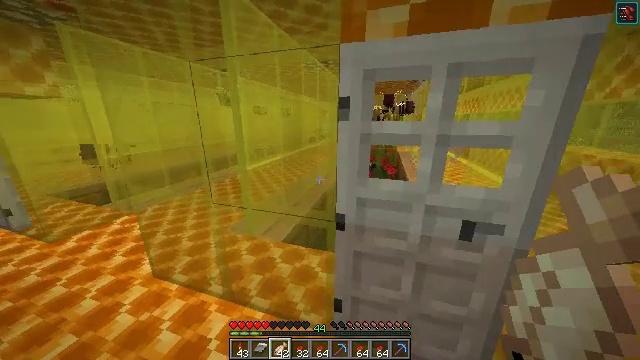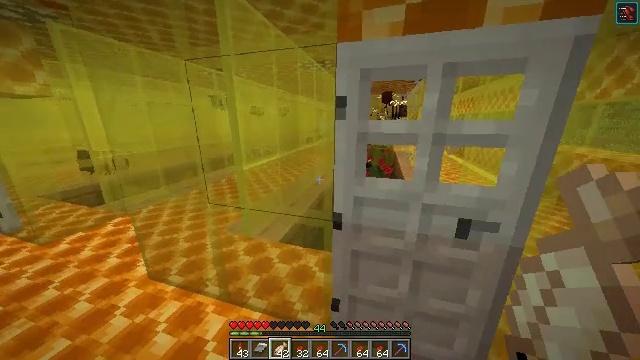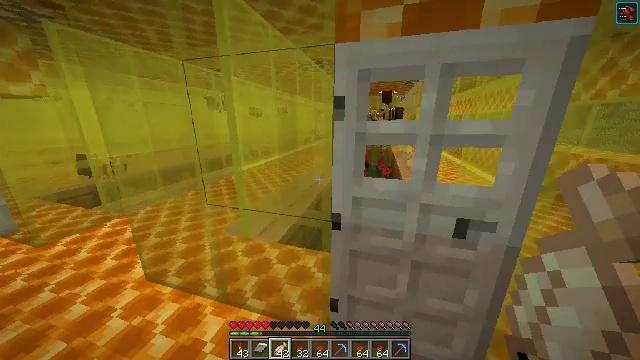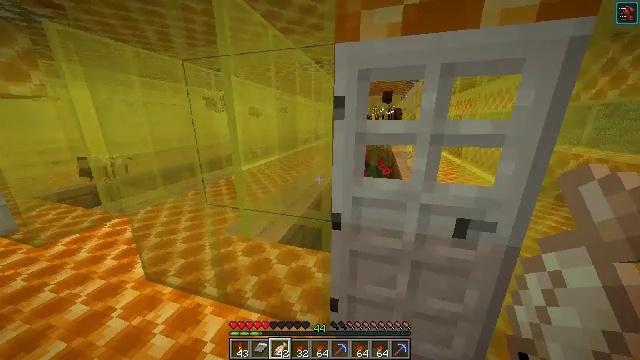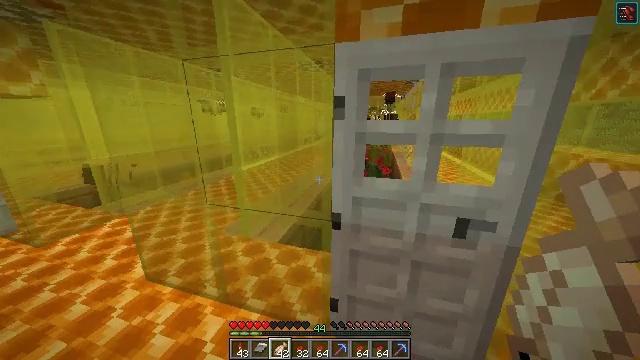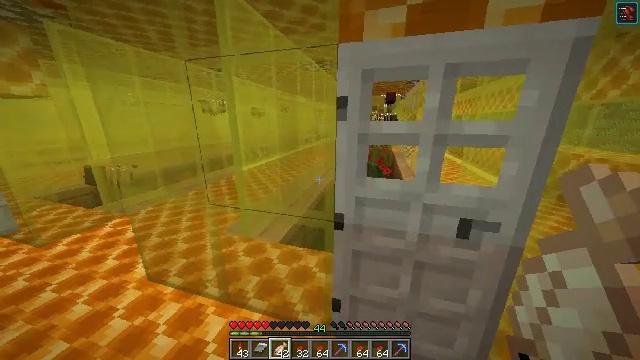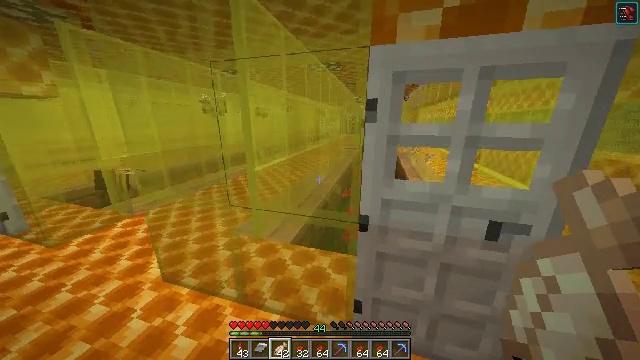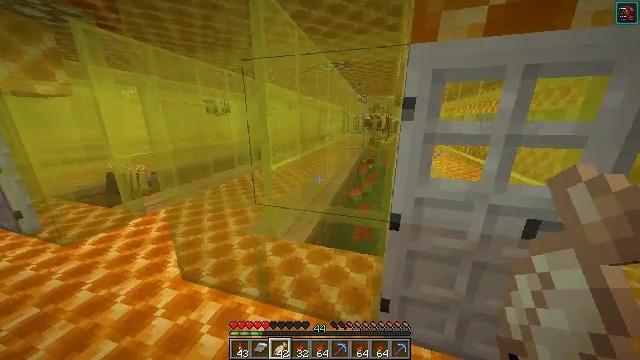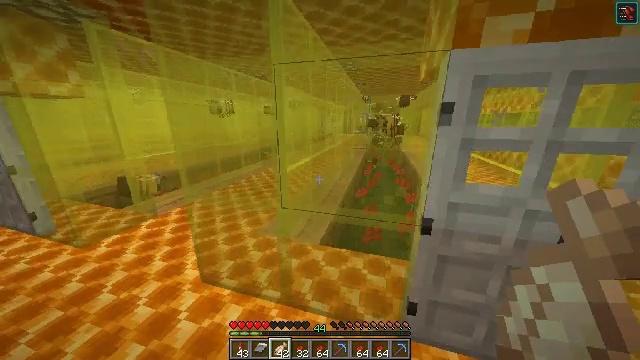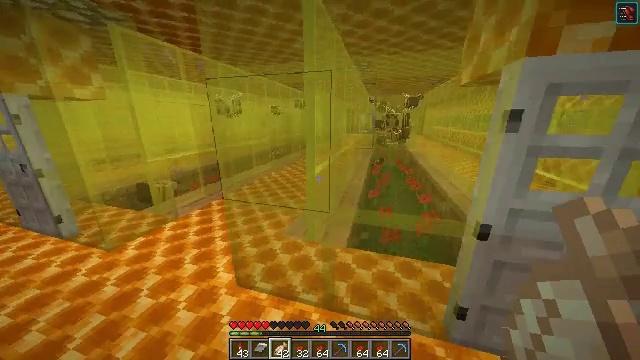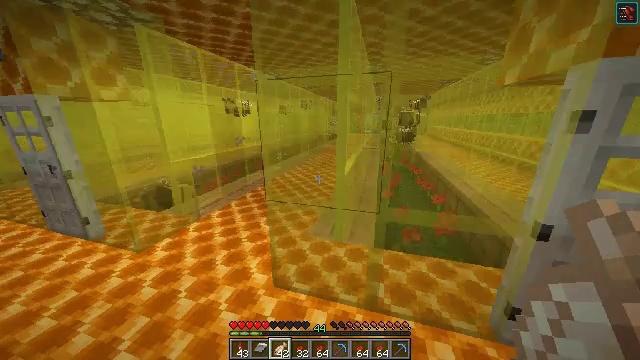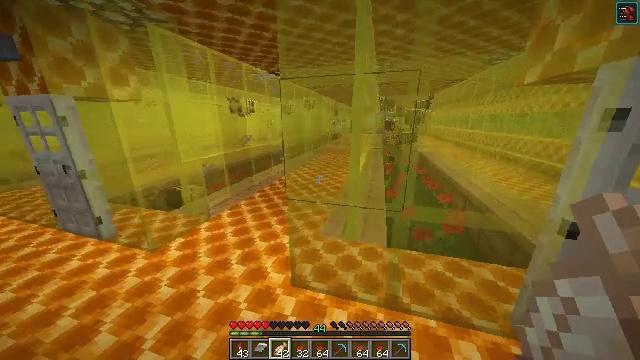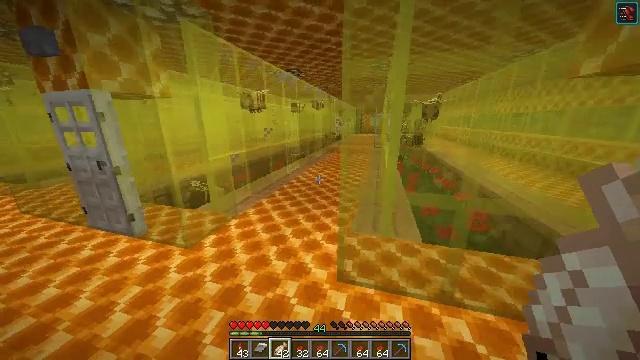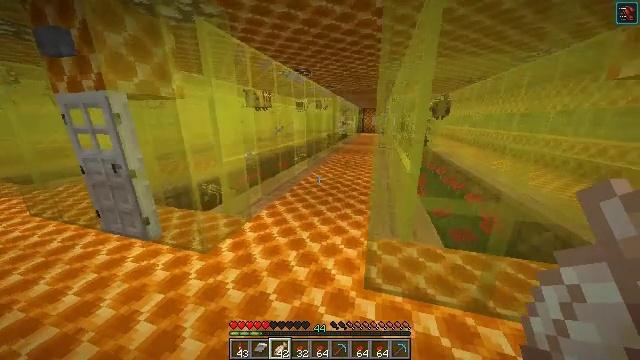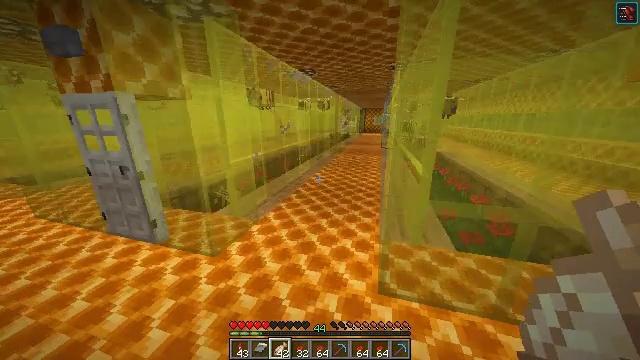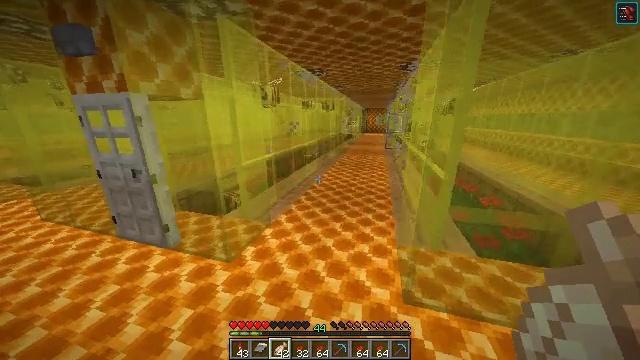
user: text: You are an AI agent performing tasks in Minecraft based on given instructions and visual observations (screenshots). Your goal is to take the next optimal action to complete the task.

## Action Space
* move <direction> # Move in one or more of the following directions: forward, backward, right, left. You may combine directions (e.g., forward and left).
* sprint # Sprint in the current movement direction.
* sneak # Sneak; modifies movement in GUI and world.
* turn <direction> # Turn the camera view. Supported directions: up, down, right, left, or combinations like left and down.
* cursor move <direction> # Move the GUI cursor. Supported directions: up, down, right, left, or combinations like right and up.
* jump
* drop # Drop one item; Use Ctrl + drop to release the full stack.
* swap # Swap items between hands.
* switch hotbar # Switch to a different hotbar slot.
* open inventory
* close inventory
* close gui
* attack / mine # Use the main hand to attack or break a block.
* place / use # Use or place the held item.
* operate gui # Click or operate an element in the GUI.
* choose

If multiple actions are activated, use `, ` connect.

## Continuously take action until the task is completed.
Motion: motion action
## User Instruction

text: Combine honey bottles to make a honey block.
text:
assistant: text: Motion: no_op
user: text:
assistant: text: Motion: no_op
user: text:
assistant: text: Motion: no_op
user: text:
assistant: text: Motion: no_op
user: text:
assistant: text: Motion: move left
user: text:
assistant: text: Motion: move left
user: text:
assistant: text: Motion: move left
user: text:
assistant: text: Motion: move left
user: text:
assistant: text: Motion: move left
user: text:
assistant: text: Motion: move left
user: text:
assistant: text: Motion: move left
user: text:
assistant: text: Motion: move left
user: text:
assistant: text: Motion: move left
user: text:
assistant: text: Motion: move left
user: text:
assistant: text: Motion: move forward and move left
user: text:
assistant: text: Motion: move forward and move left
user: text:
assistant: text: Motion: move forward and move left
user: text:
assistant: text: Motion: move forward and move left
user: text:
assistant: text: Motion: move forward and move left
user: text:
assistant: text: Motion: move forward and move left, turn left and up
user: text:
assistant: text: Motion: move forward and move left, turn left and up
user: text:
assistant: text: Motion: move forward and move left, turn left
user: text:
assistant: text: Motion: move forward and move left, turn right and down
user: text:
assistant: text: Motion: turn right and down
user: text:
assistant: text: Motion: turn up
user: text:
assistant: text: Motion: turn up
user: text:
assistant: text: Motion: turn up
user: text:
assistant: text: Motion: turn up
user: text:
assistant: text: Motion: turn up
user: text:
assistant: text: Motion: turn right and up